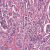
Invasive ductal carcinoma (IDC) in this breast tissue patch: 1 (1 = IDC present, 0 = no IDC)